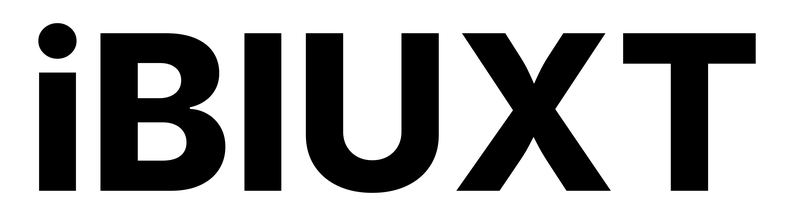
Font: Inter_ExtraBold